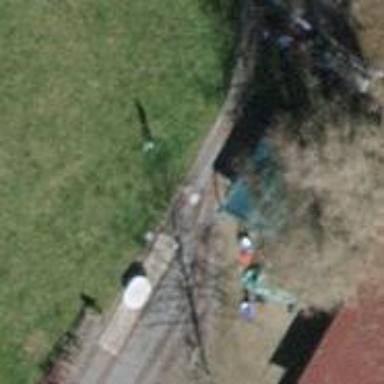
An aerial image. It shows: Miniature railway.